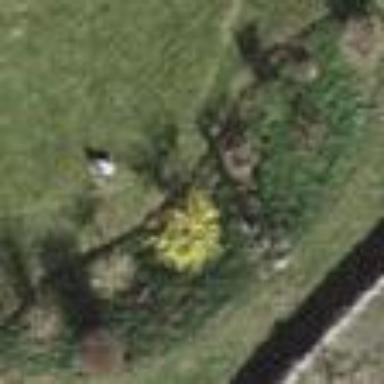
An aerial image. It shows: Flowerbed that is used for landscaping or gardening purposes.